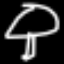
Label: mushroom